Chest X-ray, AP view. Patient: 34 years old, sex F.
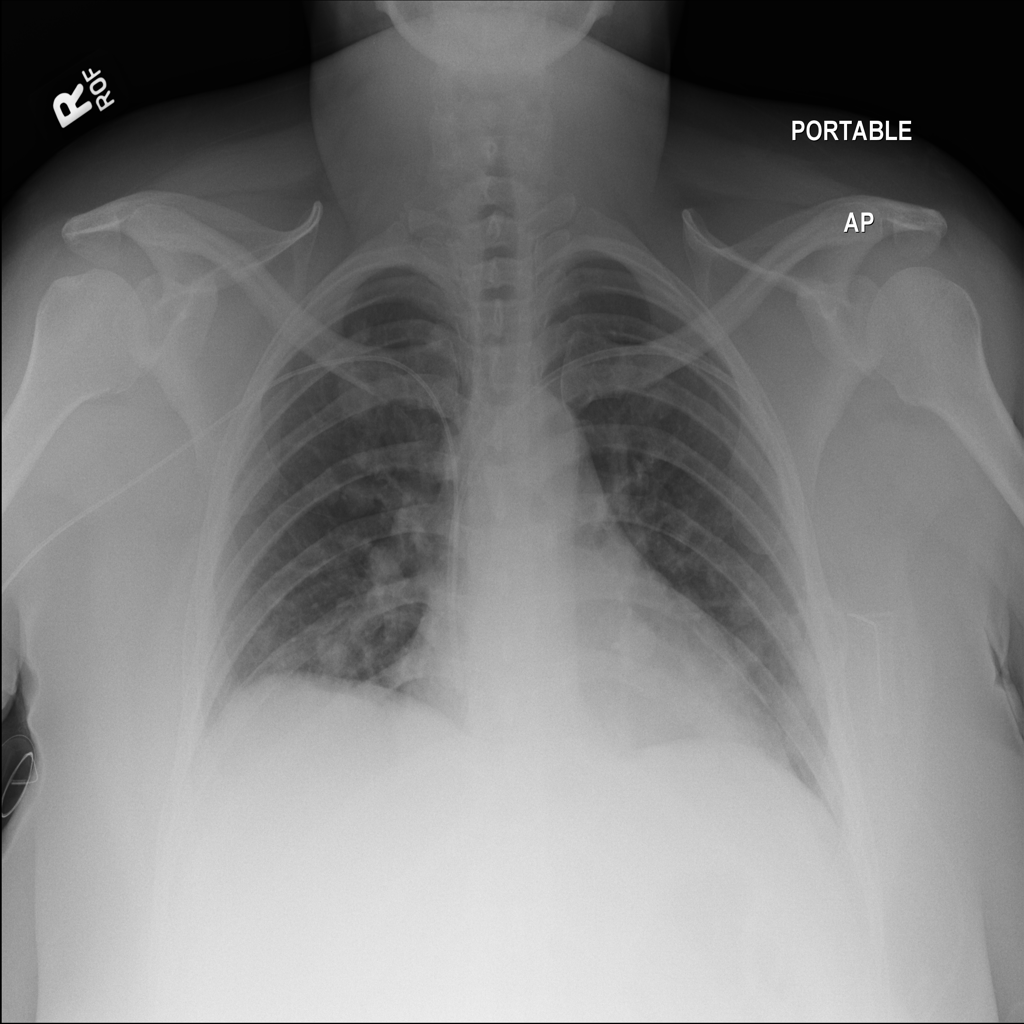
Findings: Mass